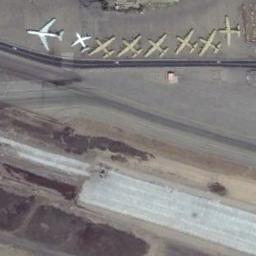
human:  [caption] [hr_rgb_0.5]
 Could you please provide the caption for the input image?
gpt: Eight planes of different sizes and colors parked on one side of a freeway and an airport runway on the other side of the road .

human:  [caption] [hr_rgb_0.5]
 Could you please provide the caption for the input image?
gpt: A row of planes were parked in the open space .

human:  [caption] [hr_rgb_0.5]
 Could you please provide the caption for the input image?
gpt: Eight airplanes were parked in the open space beside the runway .

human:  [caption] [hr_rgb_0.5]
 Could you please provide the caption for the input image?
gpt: Here are two white planes and six yellow planes in a row .

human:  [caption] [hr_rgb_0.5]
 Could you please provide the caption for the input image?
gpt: A plane is in the clearing next to the road .